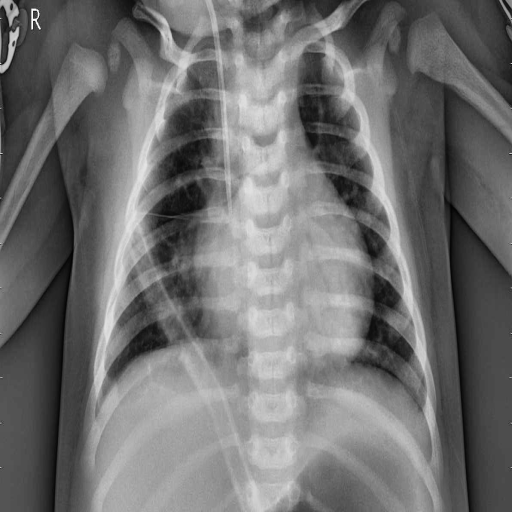
Finding: PNEUMONIA